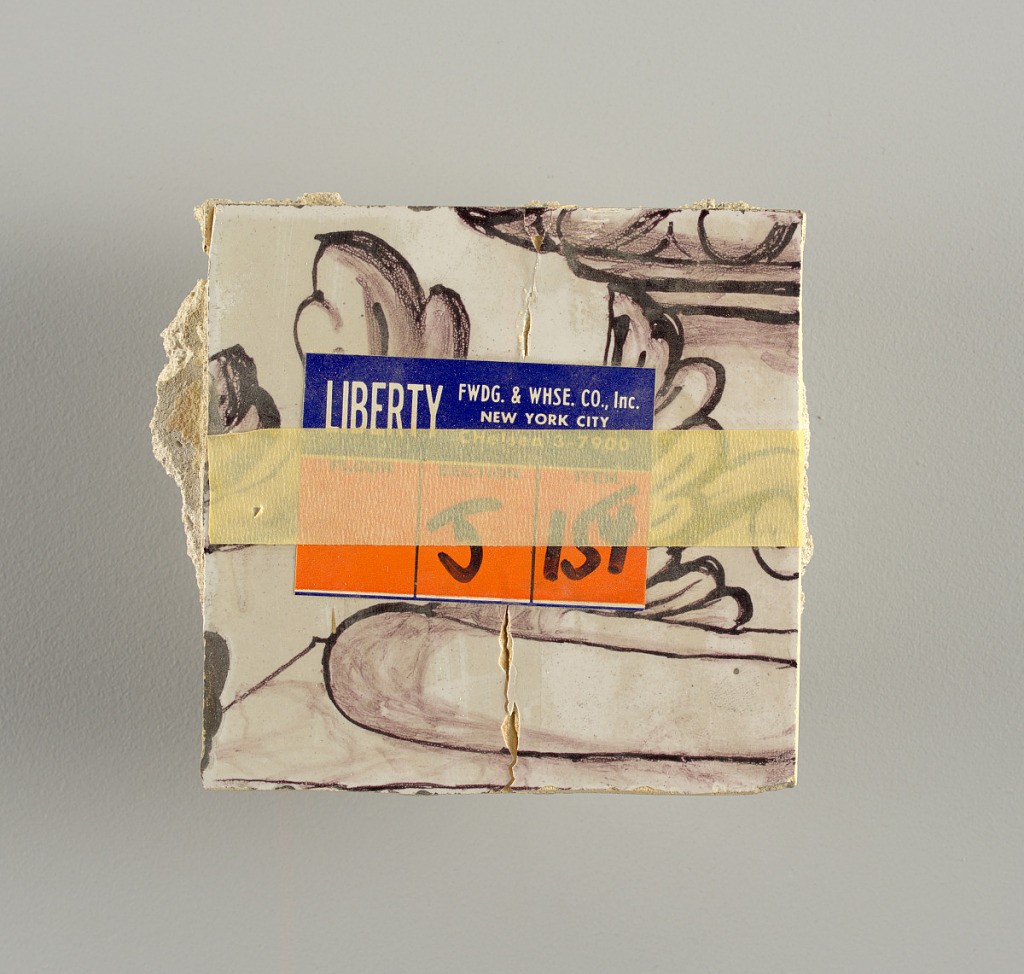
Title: Wall facing
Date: ca. 1725
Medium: tin-glazed earthenware, underglaze
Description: Two vertical rectangles, twenty-three tiles high.  A) Nine tiles wide at top; seven tiles wide at bottom.  B) Ten and one-half tiles wide.

Arabesque design of foliage.  A) with centered figure of Justice under a canopy.  B) with centered urn.